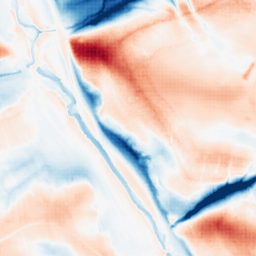
Category: classical
Decomposition family: gaussian_anisotropic
Decomposition parameters: sigma_x: 2
sigma_y: 20
Upsampling method: sinc_blackman
Upsampling parameters: scale: 2
kernel_size: 4
Upsampling scale: 2